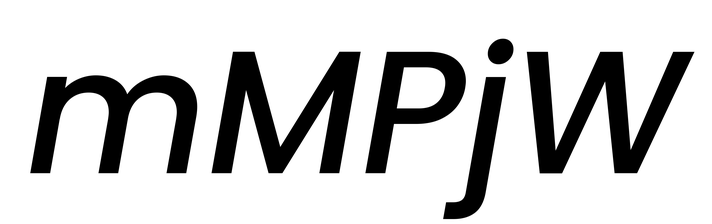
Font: Poppins-MediumItalic